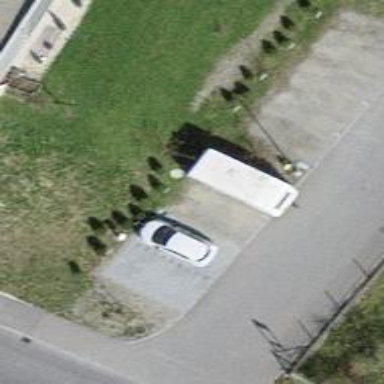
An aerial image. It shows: Charging station.